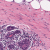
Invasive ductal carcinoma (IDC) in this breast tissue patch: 0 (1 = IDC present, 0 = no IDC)